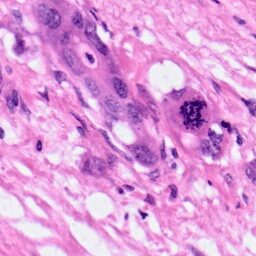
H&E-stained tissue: Pancreatic